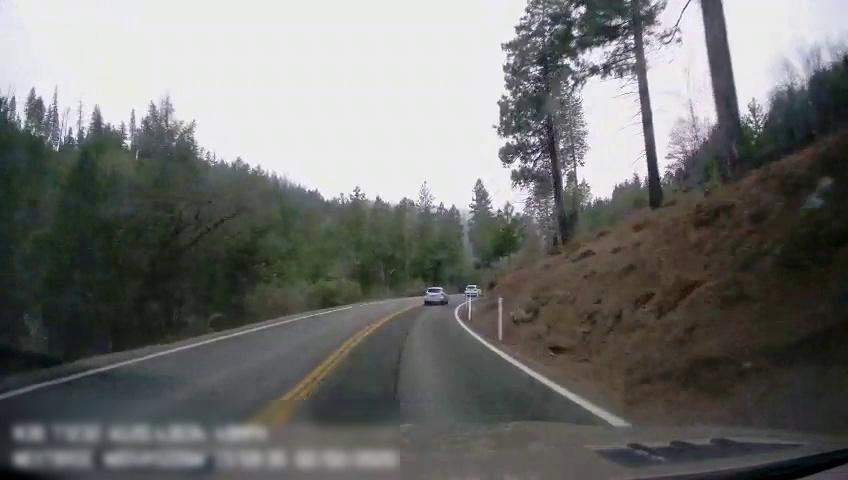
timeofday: Day
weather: Cloudy
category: Drivable Space
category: Vehicles | SUV
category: Vehicles | SUV
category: Lanes | Alternate Lane
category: Lanes | Current Lane
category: Lanes | Opposite Lane
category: Lanes | Opposite Lane